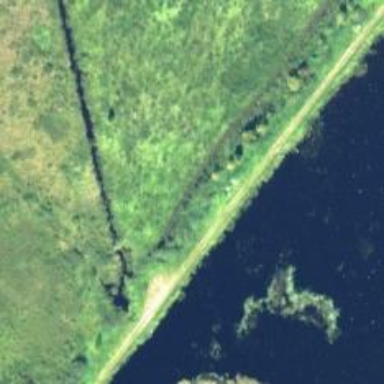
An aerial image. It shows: Canal.